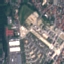
Label: Industrial